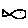
Label: fish